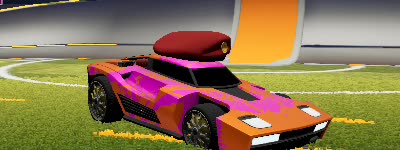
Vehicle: breakout